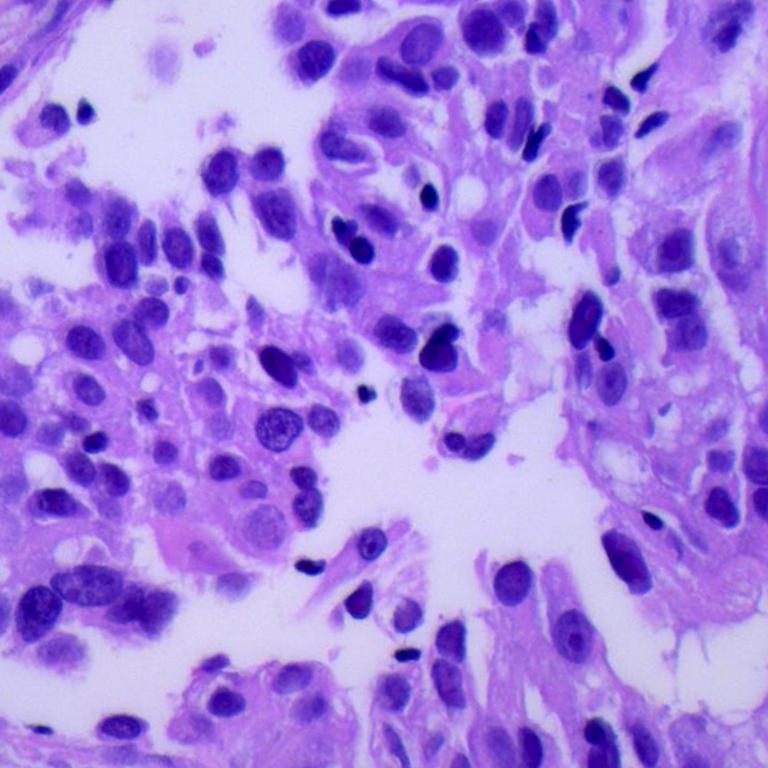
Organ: lung
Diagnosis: adenocarcinomas